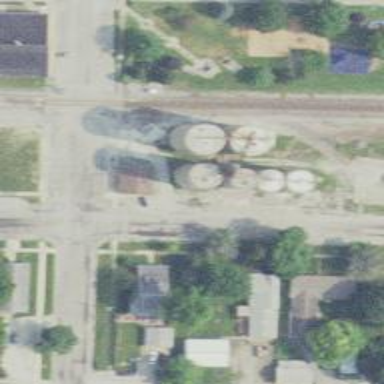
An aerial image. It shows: Silo.